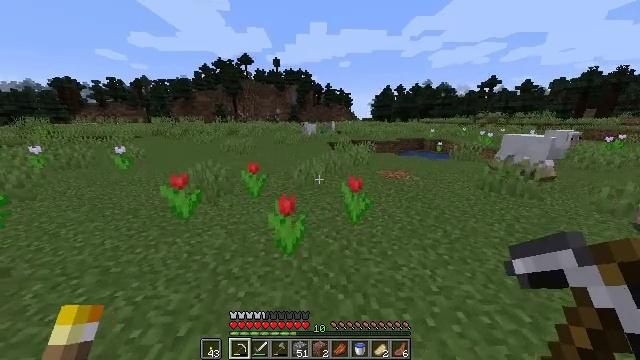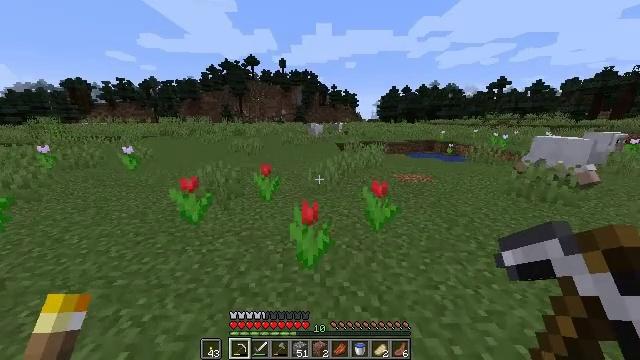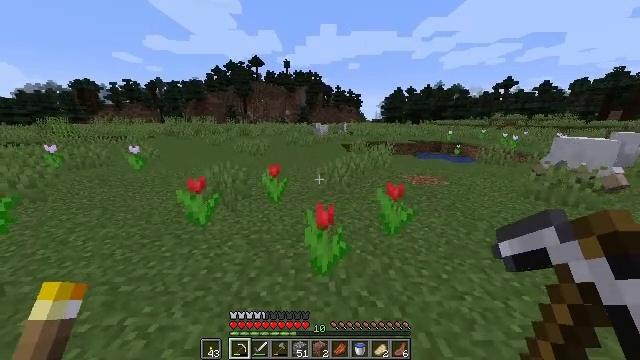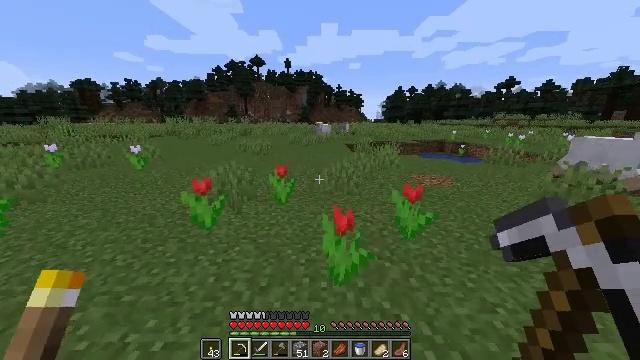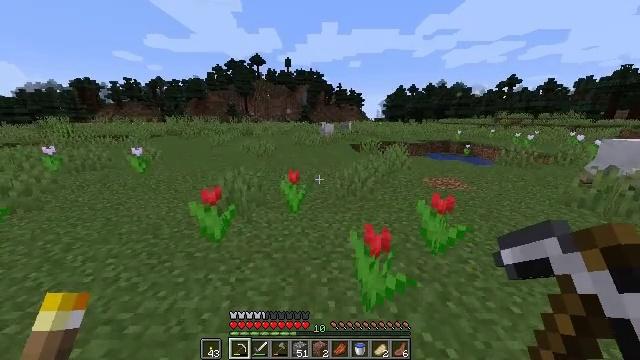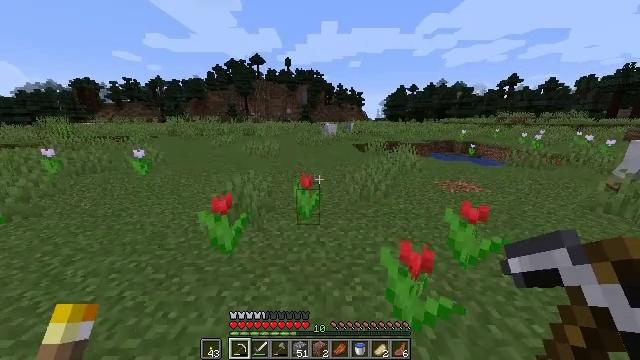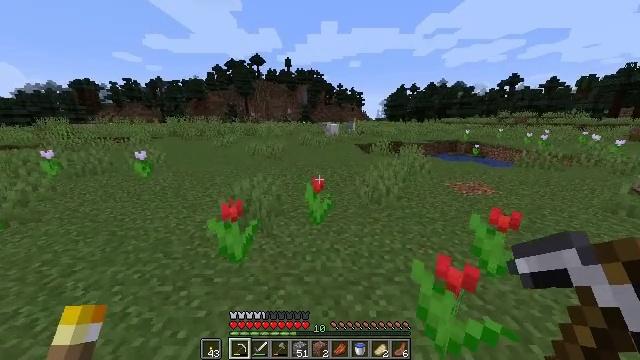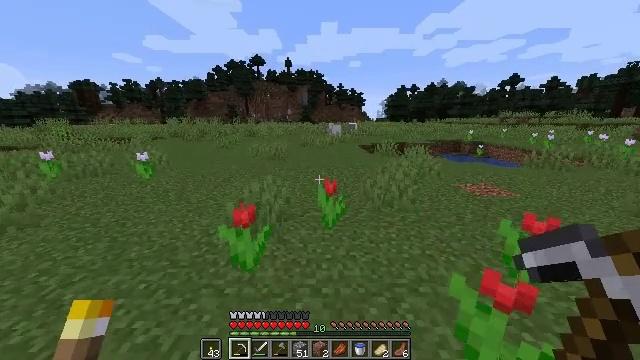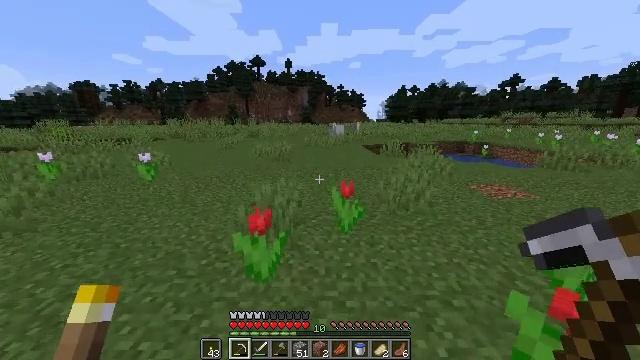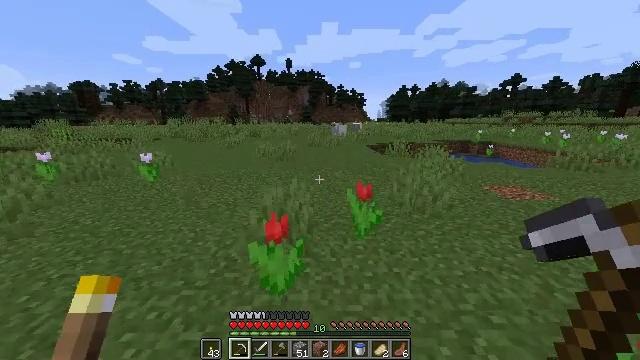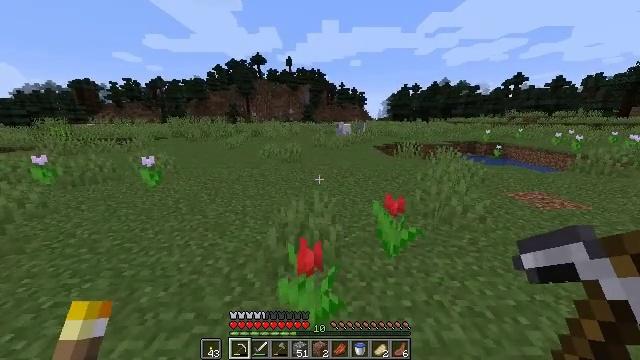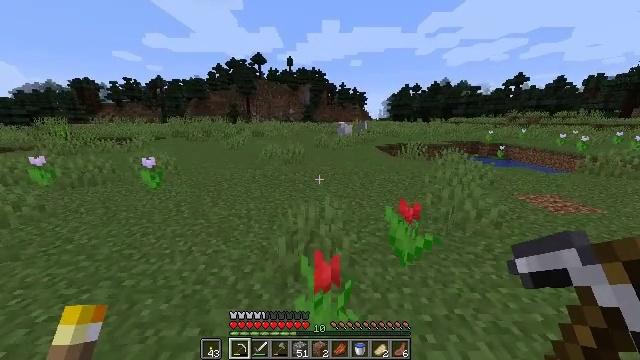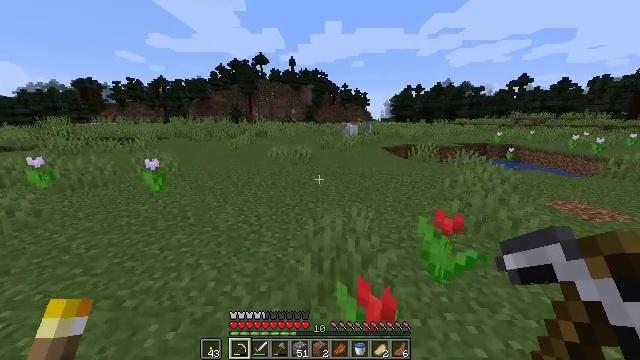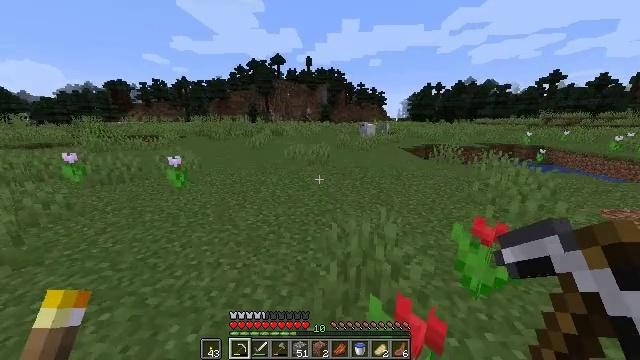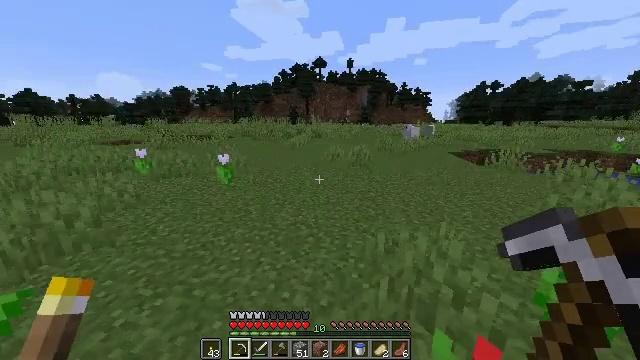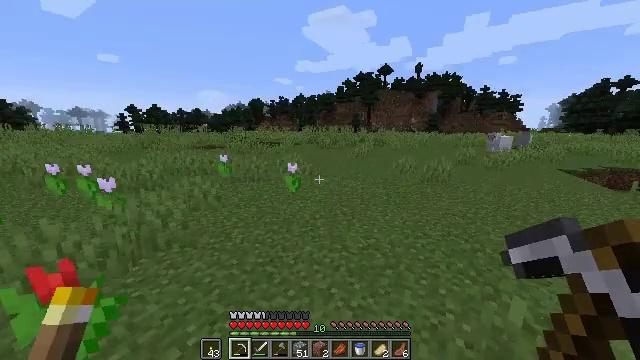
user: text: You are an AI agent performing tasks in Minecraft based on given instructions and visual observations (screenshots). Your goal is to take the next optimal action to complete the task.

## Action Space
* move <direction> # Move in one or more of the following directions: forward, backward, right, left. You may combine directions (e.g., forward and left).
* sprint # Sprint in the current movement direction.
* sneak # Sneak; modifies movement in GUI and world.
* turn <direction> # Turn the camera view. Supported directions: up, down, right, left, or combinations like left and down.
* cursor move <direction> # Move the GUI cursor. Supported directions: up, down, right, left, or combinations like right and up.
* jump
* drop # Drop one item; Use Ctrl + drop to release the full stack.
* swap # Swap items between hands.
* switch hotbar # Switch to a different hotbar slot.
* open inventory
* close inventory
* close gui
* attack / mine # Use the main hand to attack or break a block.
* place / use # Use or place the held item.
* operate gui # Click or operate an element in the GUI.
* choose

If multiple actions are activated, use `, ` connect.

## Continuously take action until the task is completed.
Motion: motion action
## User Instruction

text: Collect spruce leaves for landscaping.
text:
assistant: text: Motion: move forward and move left, sprint, turn left
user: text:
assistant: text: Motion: move forward and move left, sprint
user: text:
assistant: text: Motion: move forward and move left, sprint
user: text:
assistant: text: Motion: move forward and move left, sprint
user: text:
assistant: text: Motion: move forward and move left, sprint
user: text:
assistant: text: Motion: move forward and move left, sprint
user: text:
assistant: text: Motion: move forward and move left, sprint
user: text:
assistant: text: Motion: move forward and move left, sprint
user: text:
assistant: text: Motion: move forward and move left, sprint
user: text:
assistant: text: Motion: move forward and move left, sprint
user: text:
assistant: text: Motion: move forward and move left, sprint
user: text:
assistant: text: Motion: move forward and move left, sprint
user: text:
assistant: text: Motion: move forward and move left, sprint, turn left
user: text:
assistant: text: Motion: move forward and move left, sprint, turn left
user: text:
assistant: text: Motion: move forward and move left, sprint, turn left and up
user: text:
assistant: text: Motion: move forward and move left, sprint, turn left and up
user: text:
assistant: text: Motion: move forward and move left, sprint, turn left and up
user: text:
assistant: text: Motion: move forward, sprint, jump
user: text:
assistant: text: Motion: move forward, sprint, jump
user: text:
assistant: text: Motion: move forward, sprint, turn left, jump
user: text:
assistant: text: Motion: move forward, sprint, turn left, jump
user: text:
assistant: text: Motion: move forward, sprint, turn left, jump
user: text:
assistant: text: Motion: move forward, sprint, turn left, jump
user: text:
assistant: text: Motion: move forward, sprint, turn left, jump
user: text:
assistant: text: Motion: move forward, sprint, jump
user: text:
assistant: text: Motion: move forward, sprint, jump
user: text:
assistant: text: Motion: move forward, sprint, jump
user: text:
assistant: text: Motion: move forward, sprint, jump
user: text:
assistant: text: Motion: move forward, sprint, jump
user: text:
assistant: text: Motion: move forward, sprint, jump